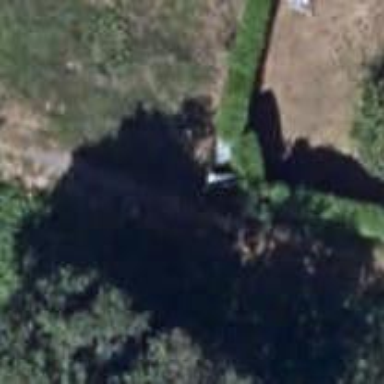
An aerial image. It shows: Fence.